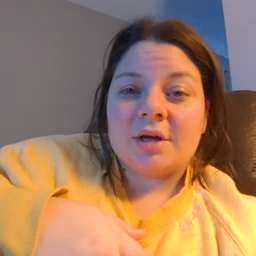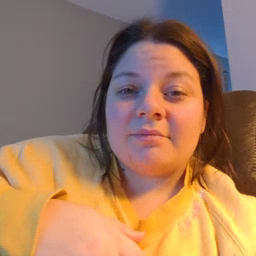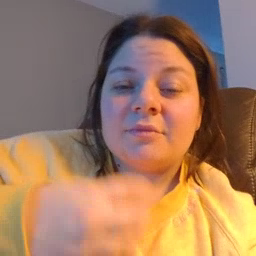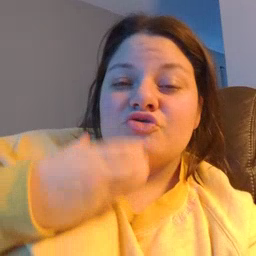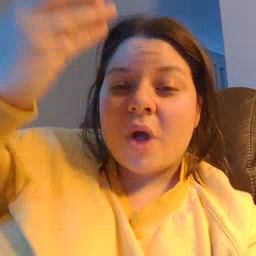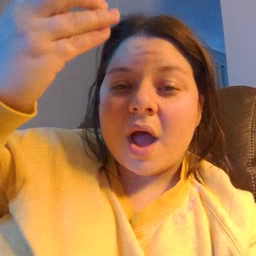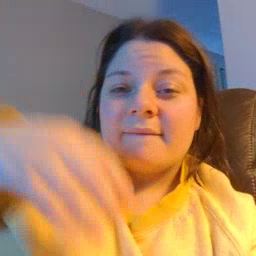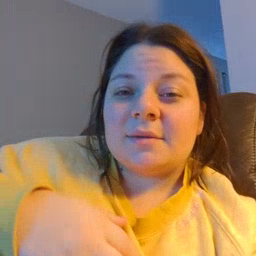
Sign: giraffe